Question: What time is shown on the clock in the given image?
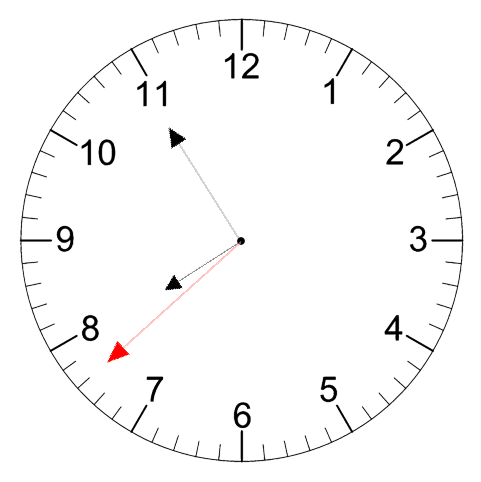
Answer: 07:54:38